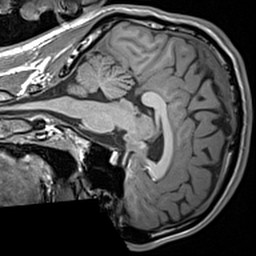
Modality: T1w
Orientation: sagittal
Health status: healthy
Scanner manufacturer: siemens
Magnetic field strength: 3 T
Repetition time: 1.9 s
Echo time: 0.00227 s